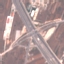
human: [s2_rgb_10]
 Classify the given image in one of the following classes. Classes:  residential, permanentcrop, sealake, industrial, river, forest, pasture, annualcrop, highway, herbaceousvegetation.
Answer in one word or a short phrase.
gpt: Highway